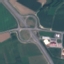
Land use / land cover: Highway